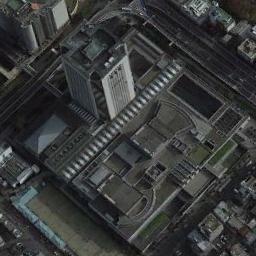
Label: commercial_area